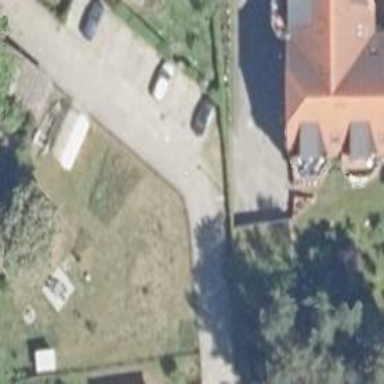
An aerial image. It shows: Residential road.